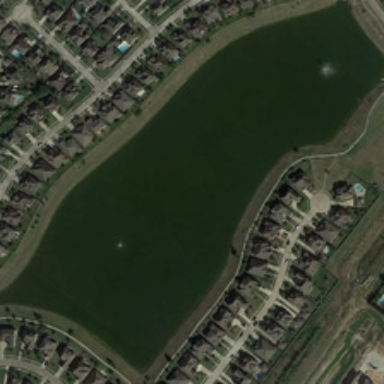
The inregular pond is surrounded by a ring of tiny villas with gray roof .